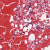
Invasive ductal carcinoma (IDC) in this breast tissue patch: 0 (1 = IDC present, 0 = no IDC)